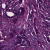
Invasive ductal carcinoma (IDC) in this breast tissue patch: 0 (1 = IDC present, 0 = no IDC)